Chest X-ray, AP view. Patient: 23 years old, sex M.
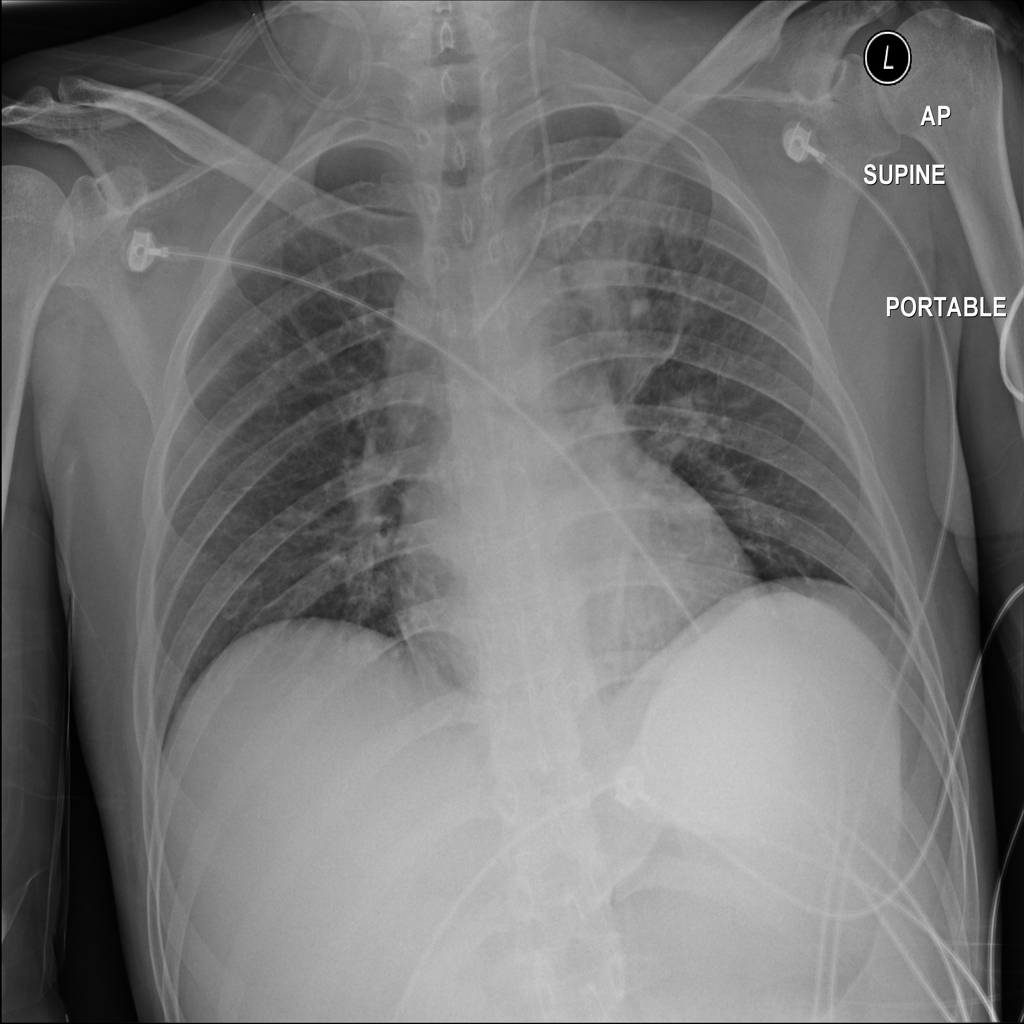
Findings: No Finding